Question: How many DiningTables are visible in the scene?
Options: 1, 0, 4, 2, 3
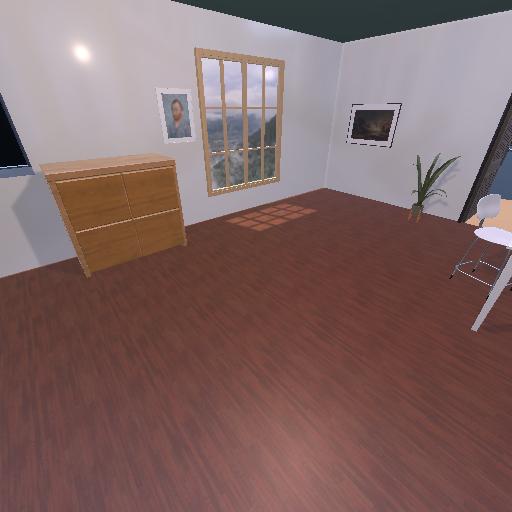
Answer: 1